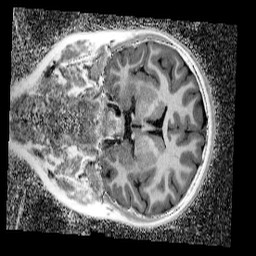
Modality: UNIT1_denoised
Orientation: coronal
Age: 11
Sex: female
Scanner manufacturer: siemens
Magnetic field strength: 3 T
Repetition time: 4 s
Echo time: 0.00299 s